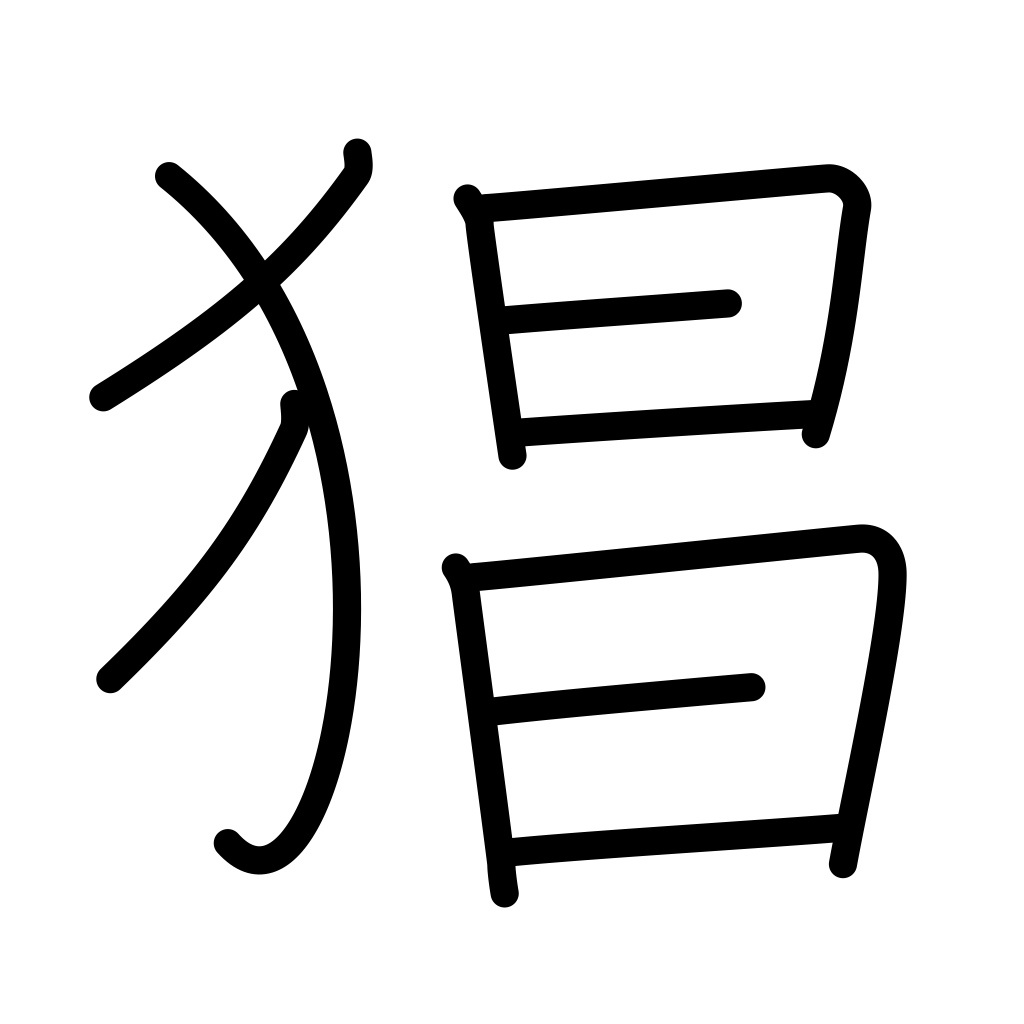
Meaning: be insane, severe, violence